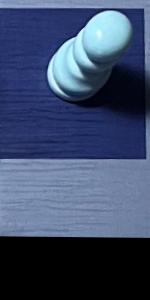
Label: Empty